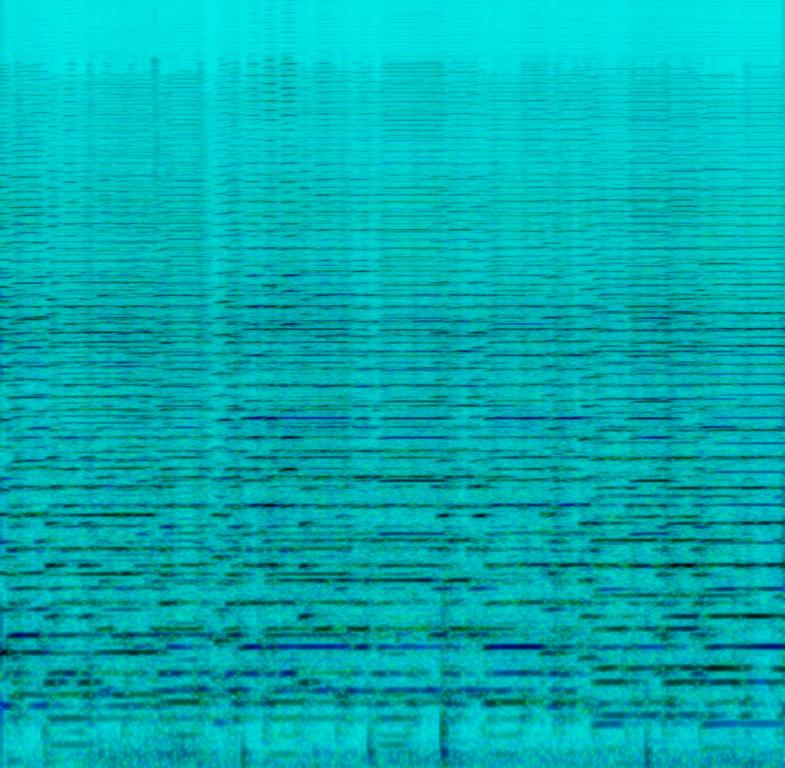
The song is an instrumental. The song is slow tempo with three accordions playing in harmony and in a relaxed manner. The song is beautiful and romantic. The audio quality is average and an amateur home recording.